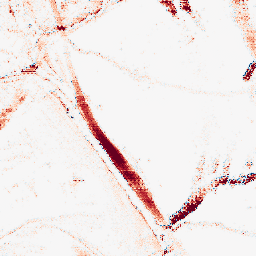
Category: morphological
Decomposition family: morphological_rect
Decomposition parameters: operation: opening
width: 20
height: 5
Upsampling method: regularized
Upsampling parameters: scale: 2
lambda_reg: 0.1
Upsampling scale: 2